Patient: sex M, age 52
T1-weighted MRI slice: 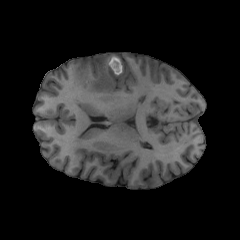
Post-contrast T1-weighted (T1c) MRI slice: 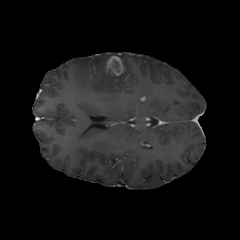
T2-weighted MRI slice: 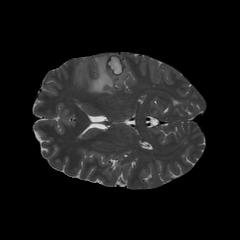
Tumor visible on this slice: yes
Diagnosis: Glioblastoma, IDH-wildtype
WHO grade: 4